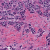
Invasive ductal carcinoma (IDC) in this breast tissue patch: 0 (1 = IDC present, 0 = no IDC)